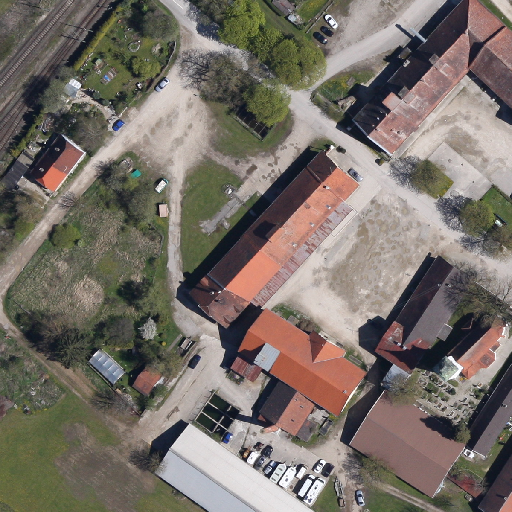
Referring expression: impervious surface